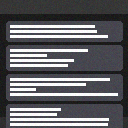
Screen state: on